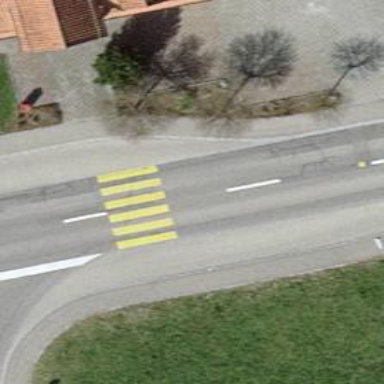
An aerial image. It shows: Zebra crossing on the road.